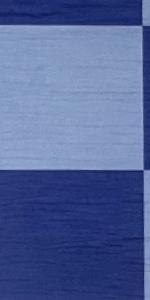
Label: Empty